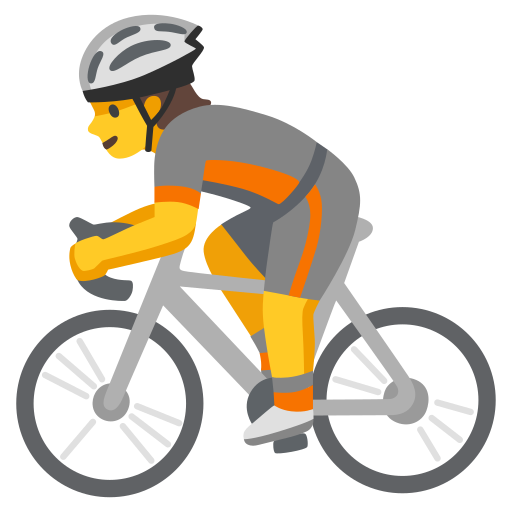
Emoji: 🚴